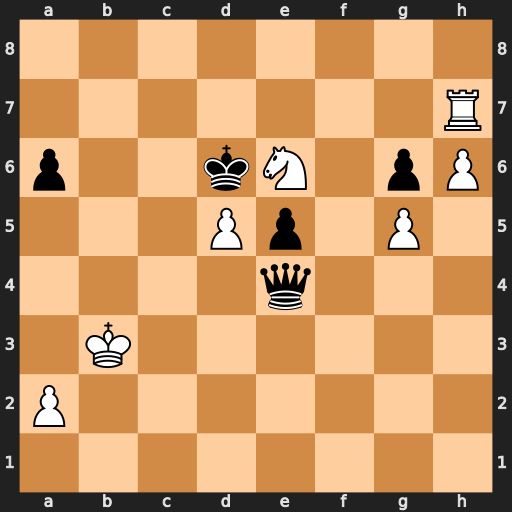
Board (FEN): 8/7R/p2kN1pP/3Pp1P1/4q3/1K6/P7/8
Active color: w
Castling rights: -
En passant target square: -
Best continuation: Rd7+ Kxd7 Nc5+ Kd6 Nxe4+